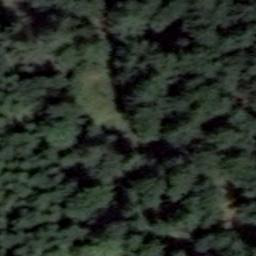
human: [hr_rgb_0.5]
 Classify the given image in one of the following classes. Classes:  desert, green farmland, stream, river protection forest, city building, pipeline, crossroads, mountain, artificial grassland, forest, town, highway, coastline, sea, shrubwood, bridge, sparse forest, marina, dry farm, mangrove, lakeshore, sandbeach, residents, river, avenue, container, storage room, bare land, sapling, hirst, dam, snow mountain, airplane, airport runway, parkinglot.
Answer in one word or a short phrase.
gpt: forest